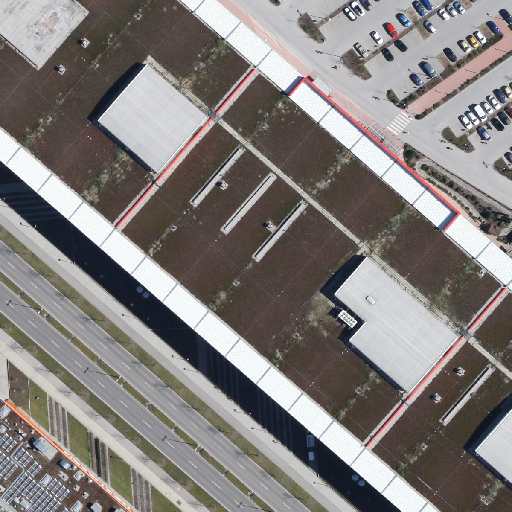
Referring expression: car